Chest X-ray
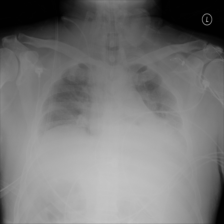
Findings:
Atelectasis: negative
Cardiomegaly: negative
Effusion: negative
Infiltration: negative
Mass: negative
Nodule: negative
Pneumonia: negative
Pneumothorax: negative
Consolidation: negative
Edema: negative
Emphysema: negative
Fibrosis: negative
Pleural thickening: negative
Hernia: negative